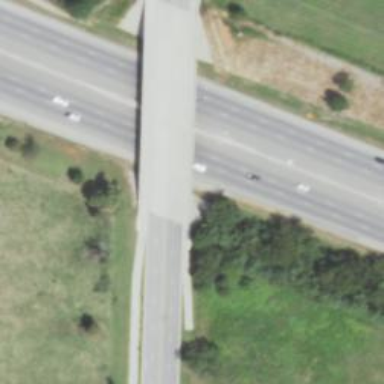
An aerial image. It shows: Tertiary road with bridge.